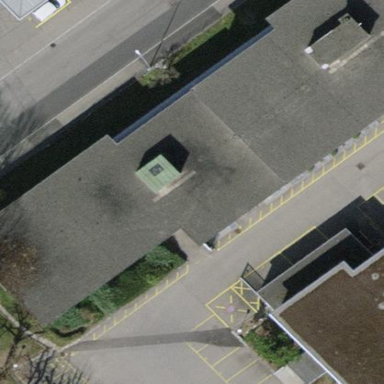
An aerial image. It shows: Office building with flat roof.